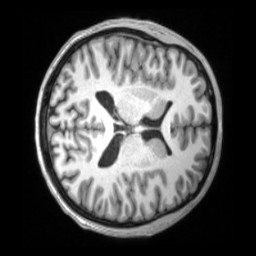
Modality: T1w
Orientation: axial
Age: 20
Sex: male
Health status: ill
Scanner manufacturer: siemens
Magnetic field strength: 3 T
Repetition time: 2.2 s
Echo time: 0.00157 s